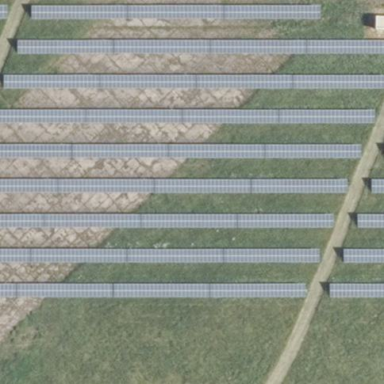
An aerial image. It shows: Solar photovoltaic panel generator.